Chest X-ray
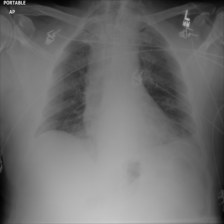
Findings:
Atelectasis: negative
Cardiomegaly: negative
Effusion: negative
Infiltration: negative
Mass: negative
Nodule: negative
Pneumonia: negative
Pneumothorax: negative
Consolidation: negative
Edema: negative
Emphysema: negative
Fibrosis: negative
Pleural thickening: negative
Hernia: negative